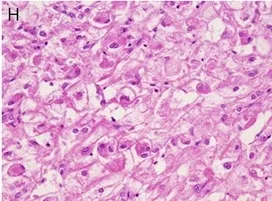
A case of Gd-EOB-DTPA-enhanced MRI findings of huge AML. Major parts of the tumor are consistent with the smooth muscle cell component/components.
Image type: pathology (h&e)